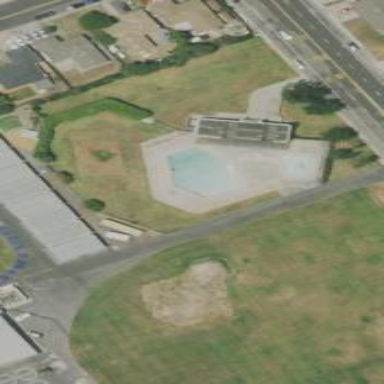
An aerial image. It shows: Sports centre focused on swimming activities.